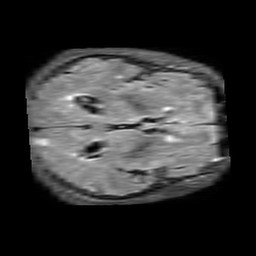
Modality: FLAIR
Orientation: axial
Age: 69
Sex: female
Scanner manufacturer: philips
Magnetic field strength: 3 T
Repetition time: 11 s
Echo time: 0.12 s